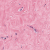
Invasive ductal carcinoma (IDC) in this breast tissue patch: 0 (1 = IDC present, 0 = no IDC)